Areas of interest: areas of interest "Driving School"
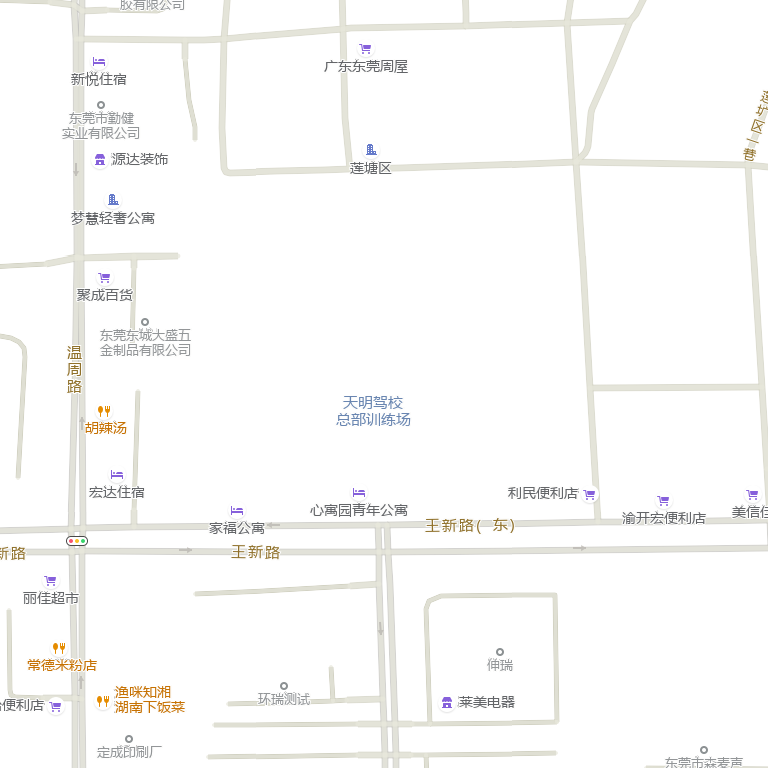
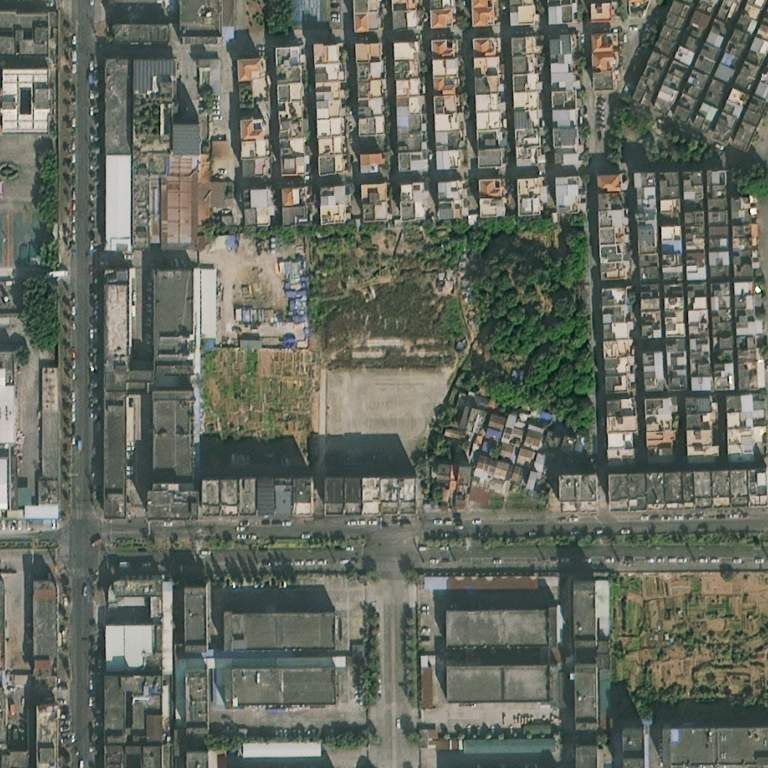